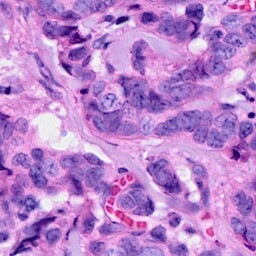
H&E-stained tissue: Breast